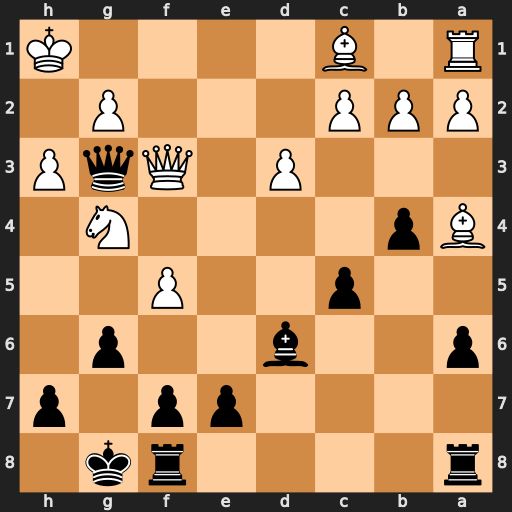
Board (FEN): r4rk1/4pp1p/p2b2p1/2p2P2/Bp4N1/3P1QqP/PPP3P1/R1B4K
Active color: b
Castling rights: -
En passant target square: -
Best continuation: Qe1+ Qf1 Qxf1#